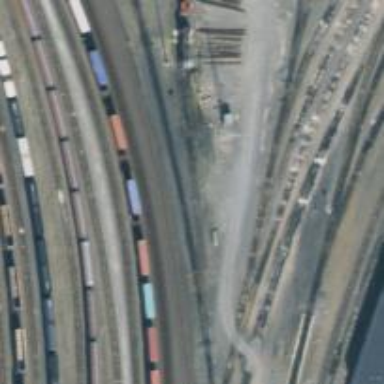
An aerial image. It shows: Rail spur service.